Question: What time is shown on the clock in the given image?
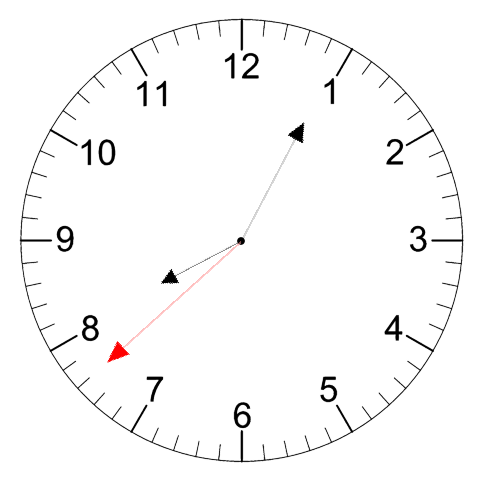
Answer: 08:04:38